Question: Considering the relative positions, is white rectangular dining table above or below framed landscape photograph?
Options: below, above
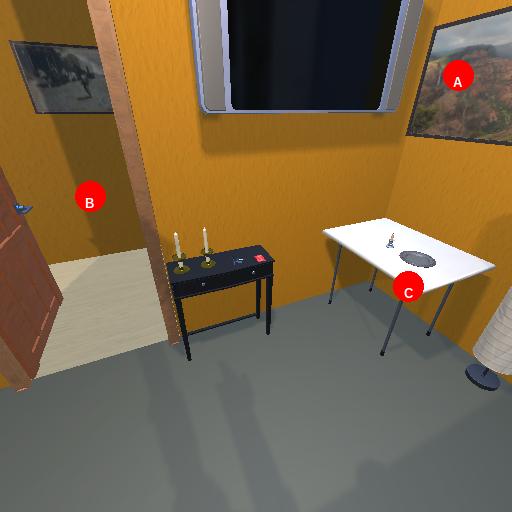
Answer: below